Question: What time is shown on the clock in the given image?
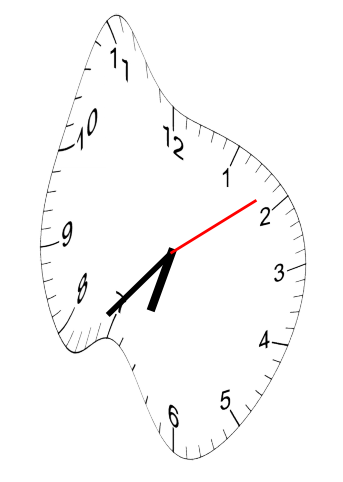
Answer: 06:37:09